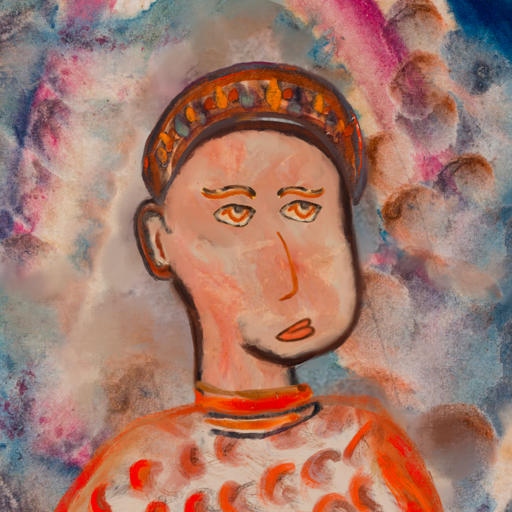
Background: Rupkatha, Head And Neck Side: Roy_Bahadur, Face Side: Experience, Bust: Rupkatha, Hair Side: Blank, Head Accessory: Hypocrite, Second Necklace: Blank, Necklace: Experience, Baby: Blank